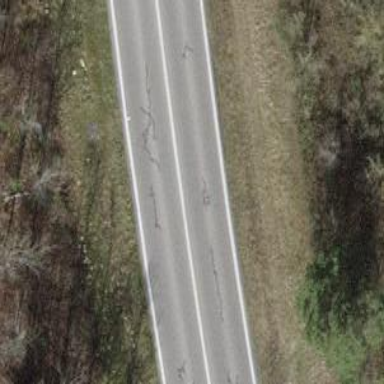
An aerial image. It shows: Secondary road.